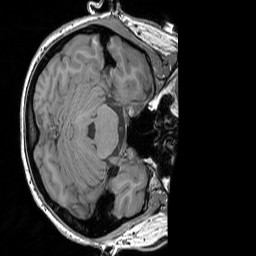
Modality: T1w
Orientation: axial
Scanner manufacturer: siemens
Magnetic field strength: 3 T
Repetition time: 1.83 s
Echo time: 0.00303 s